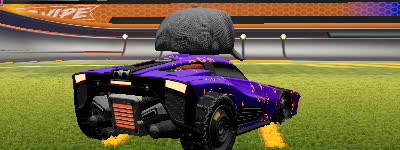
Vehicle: breakout